Field crop: maize
Growth stage: 2
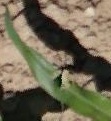
Species: maize